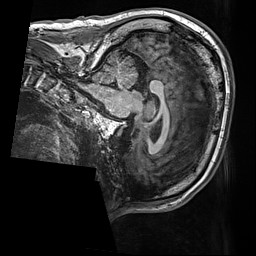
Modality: T1w
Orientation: sagittal
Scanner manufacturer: siemens
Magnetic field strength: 3 T
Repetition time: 2.5 s
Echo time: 0.00299 s